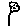
Label: flower